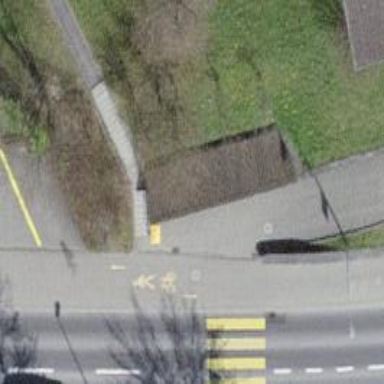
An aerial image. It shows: Road with steps.